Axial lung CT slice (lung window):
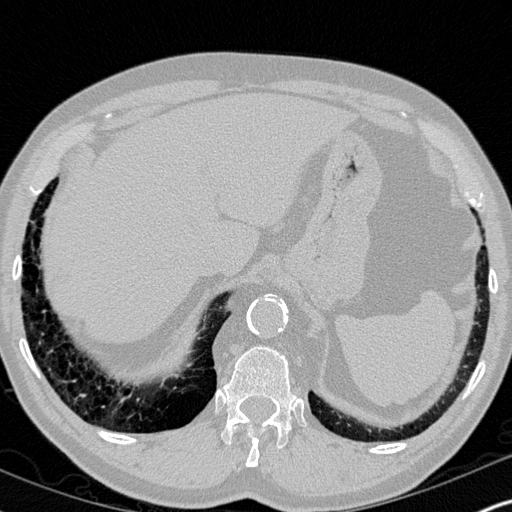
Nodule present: no